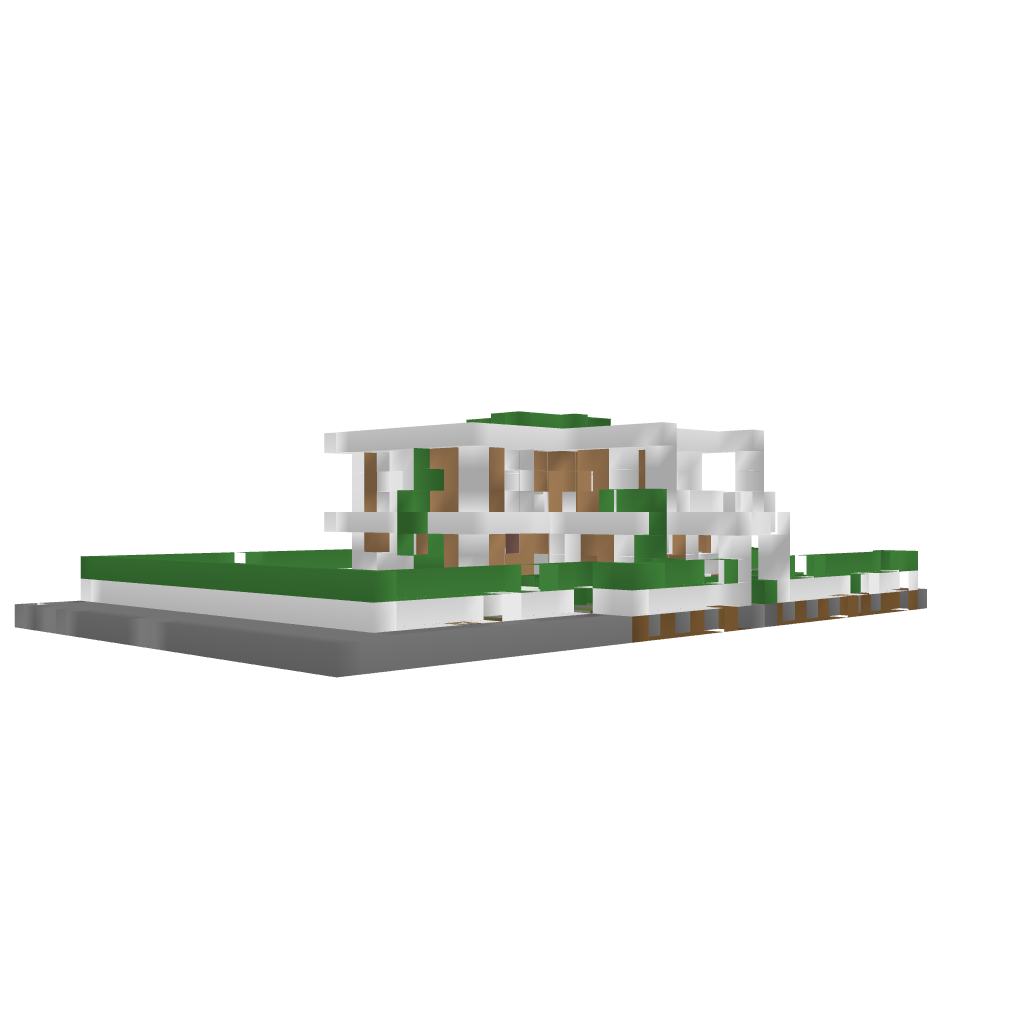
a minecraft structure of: Modern House #1 (By Ecl1pse8) 1.7.2 bad low quality